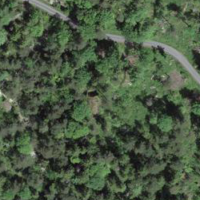
EUNIS habitat code: 43
Species observed at this site:
Cephalanthera longifolia